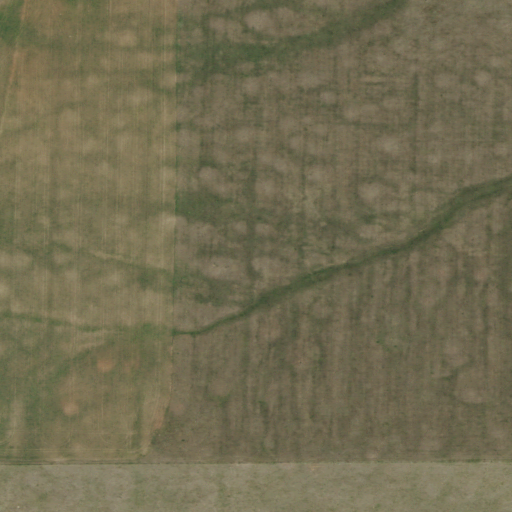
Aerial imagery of plain(s) in South Dakota named Hopkins Flats containing pasture, grassland, and shrub